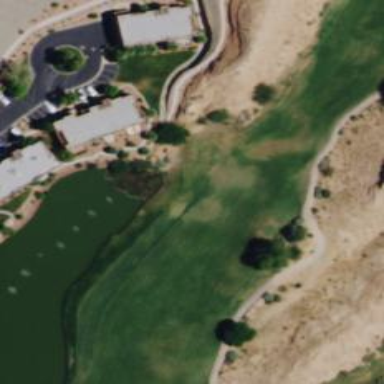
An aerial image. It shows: Rough grass surface on golf course.